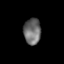
Tissue: lung
Cell type: Epithelial cells
Senescence score: 0.2106
Nuclear area (px): 438
Mean DAPI intensity: 107.89